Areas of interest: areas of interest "Specialty Commercial Street"
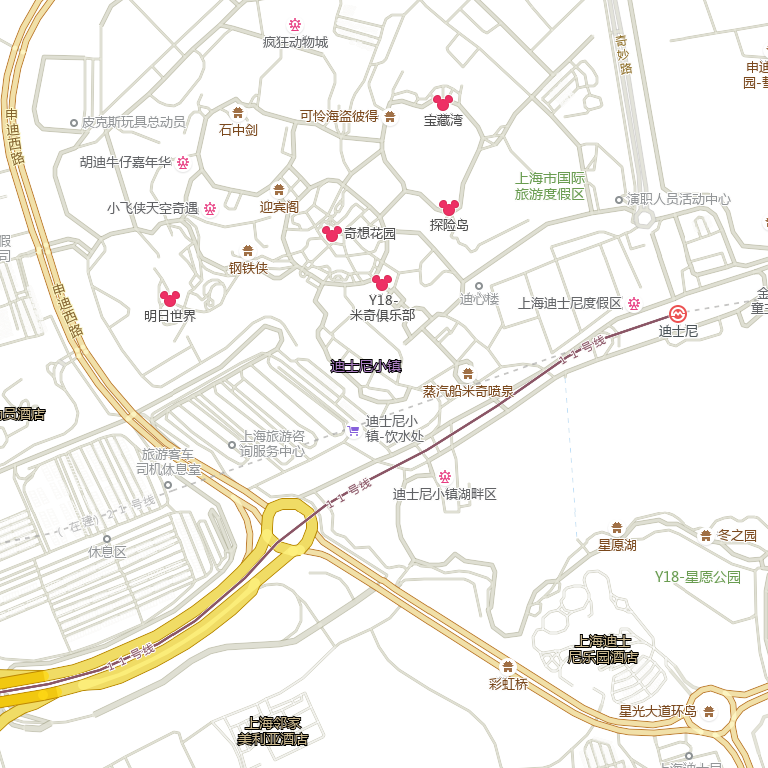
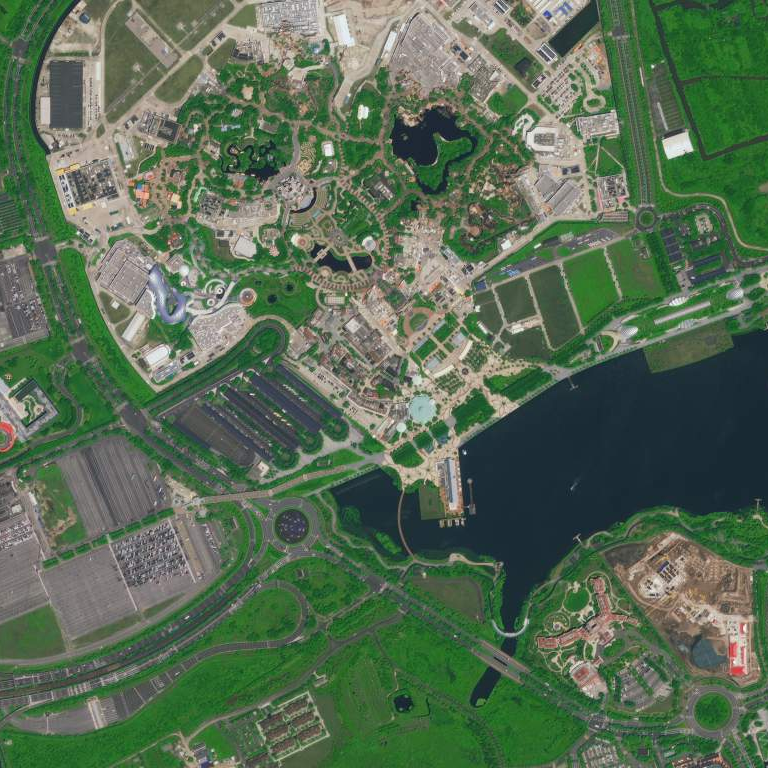